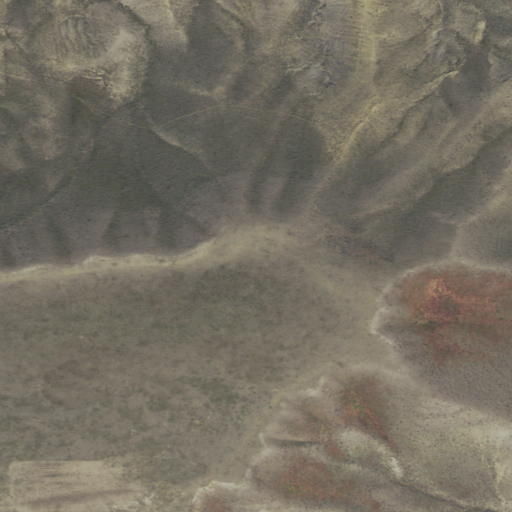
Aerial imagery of mountain in Wyoming named Schaub Butte containing only shrub